Aerial crown-view tile of a tropical tree (Barro Colorado Island, Panama), acquired 20250124:
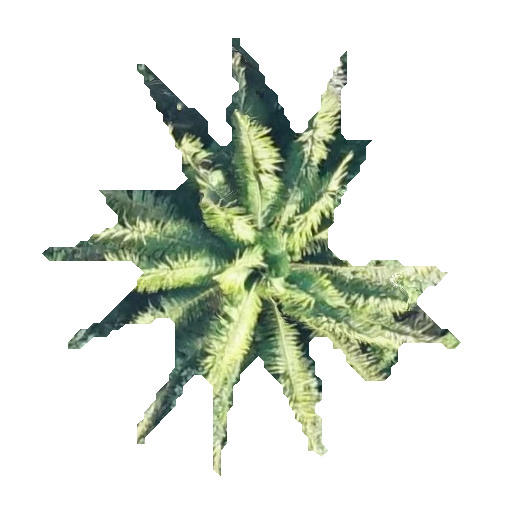
Species: Oenocarpus mapora
GBIF accepted scientific name: Oenocarpus mapora
Crown area: 100.666 m²